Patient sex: F
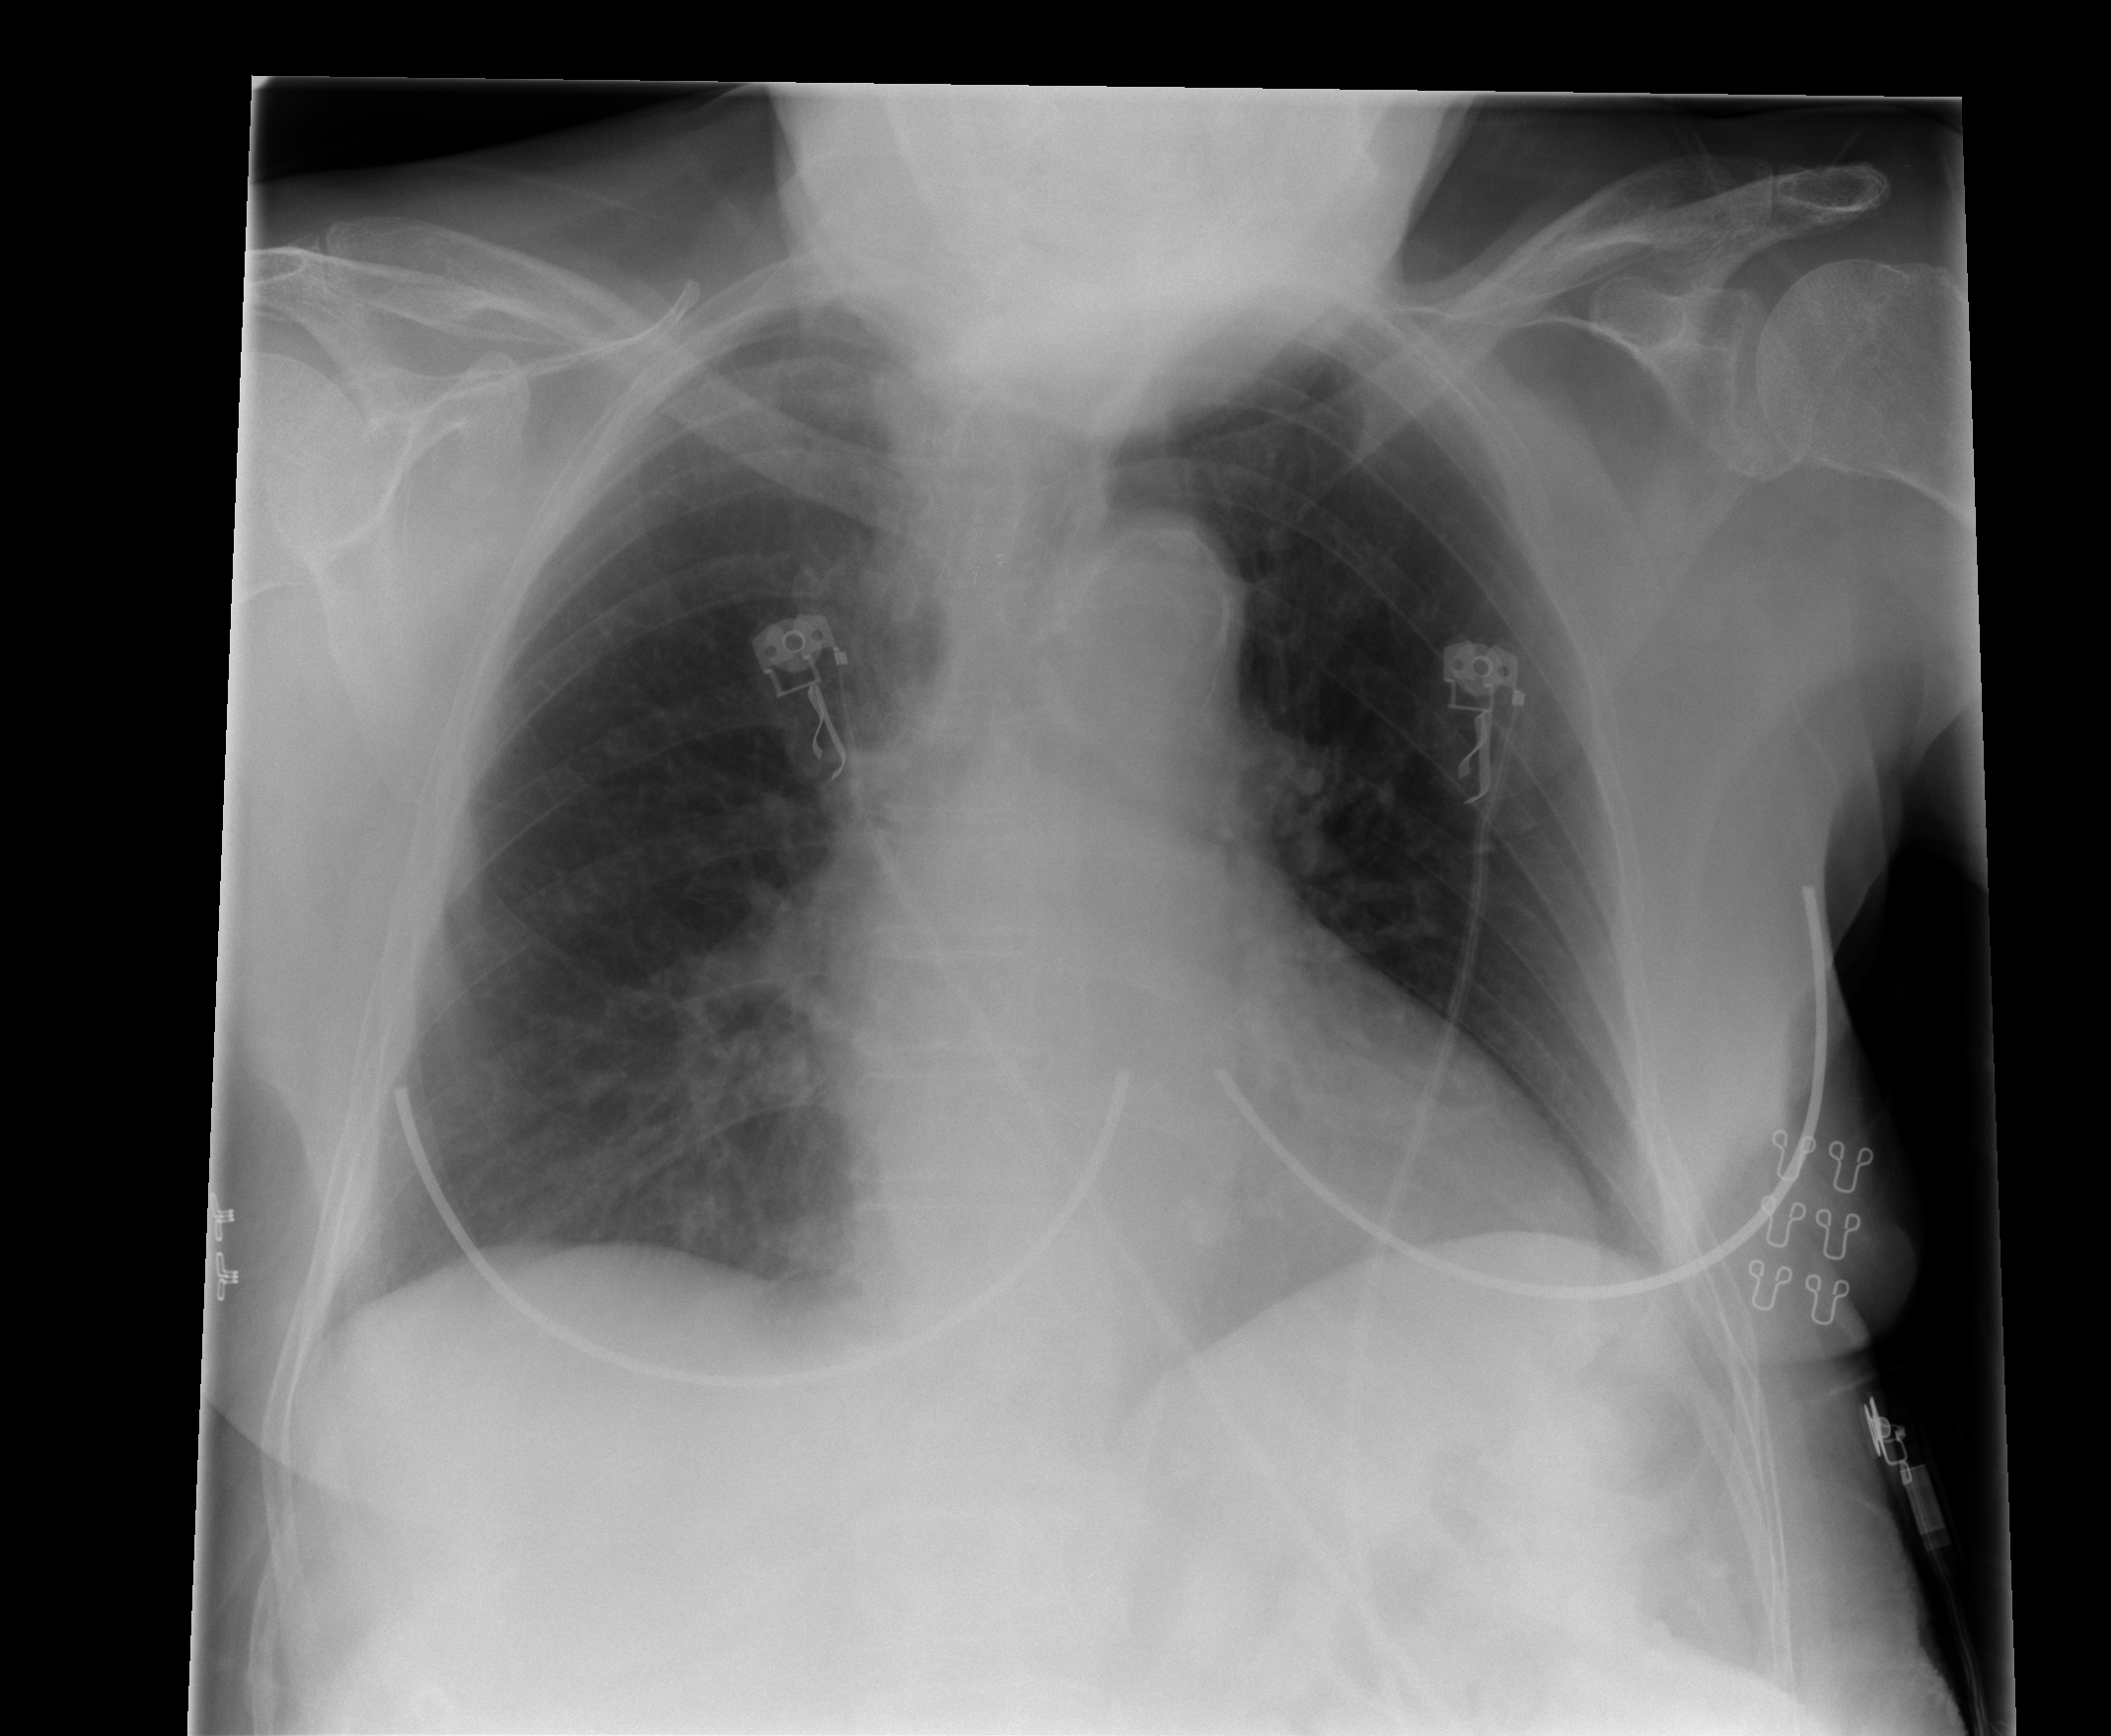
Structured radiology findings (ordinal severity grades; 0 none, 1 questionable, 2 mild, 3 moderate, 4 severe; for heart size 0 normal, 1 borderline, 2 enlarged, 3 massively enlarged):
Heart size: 1
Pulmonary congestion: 1
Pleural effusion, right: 0
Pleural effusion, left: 0
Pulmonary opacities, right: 0
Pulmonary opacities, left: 0
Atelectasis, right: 0
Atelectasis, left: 0